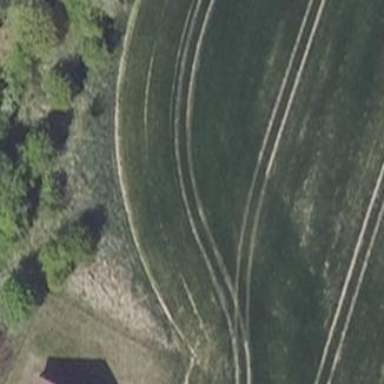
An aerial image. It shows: Area covered with grass.